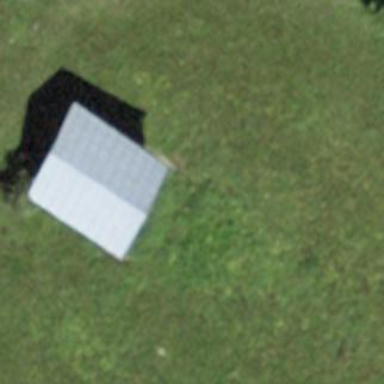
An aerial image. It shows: Shed building.